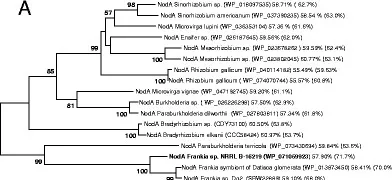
Maximum likelihood phylogeny based on amino acids of nodA.
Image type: chart (chart)